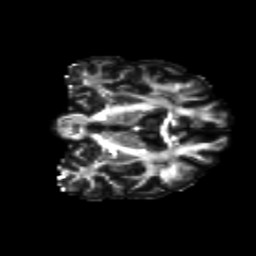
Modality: FA
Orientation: coronal
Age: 22
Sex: male
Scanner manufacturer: siemens
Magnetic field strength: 3 T
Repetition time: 8.6 s
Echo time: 0.095 s